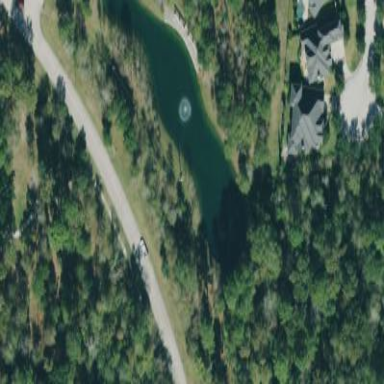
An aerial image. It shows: Pond surrounded by natural water.